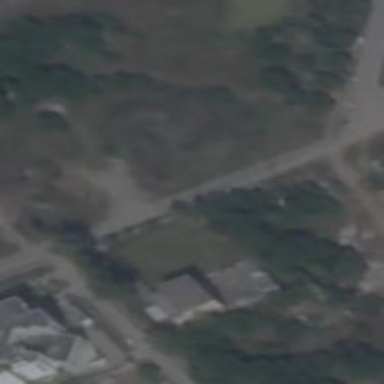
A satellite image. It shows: Community center building.